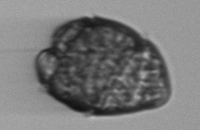
Label: Margalefidinium